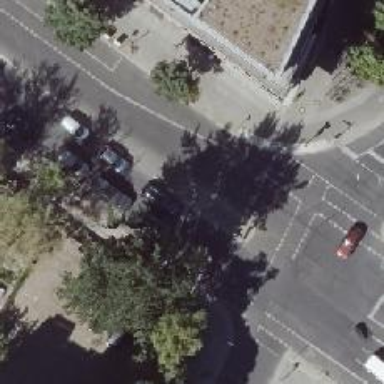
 and parking lanes on the left side in parallel orientation."